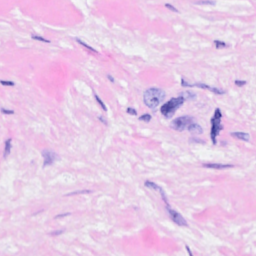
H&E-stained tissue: Breast